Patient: sex F, age 39
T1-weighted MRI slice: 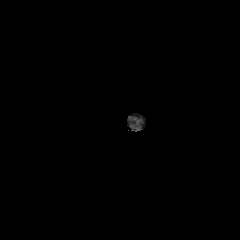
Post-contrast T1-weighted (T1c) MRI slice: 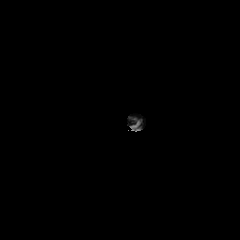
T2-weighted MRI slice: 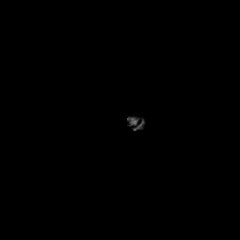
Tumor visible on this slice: no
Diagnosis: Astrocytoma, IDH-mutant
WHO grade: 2